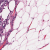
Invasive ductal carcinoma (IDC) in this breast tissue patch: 0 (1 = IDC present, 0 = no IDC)